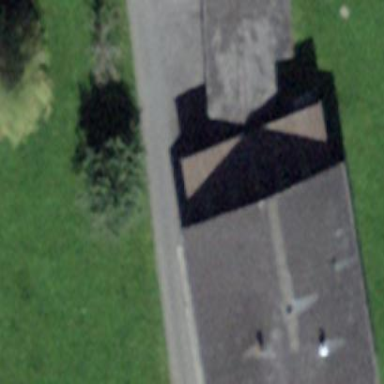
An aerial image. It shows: Gabled roof farm building.